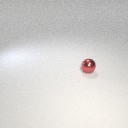
small red metal sphere